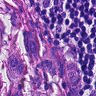
Metastatic tissue present: yes